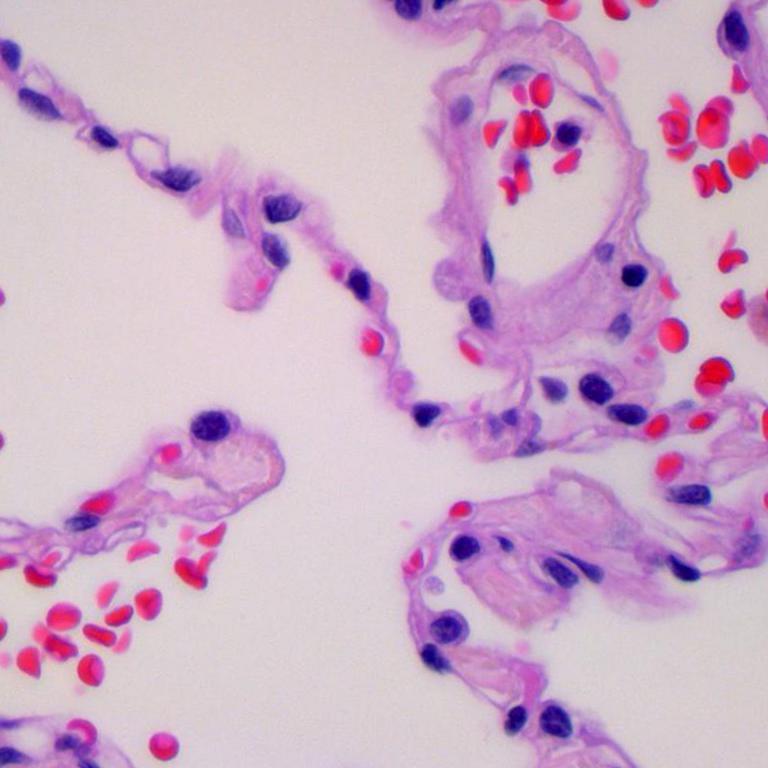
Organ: lung
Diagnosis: benign